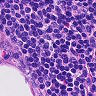
Metastatic tissue present: no